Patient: sex F, age 68
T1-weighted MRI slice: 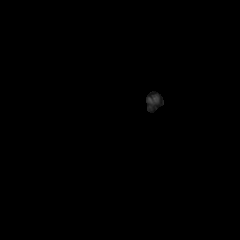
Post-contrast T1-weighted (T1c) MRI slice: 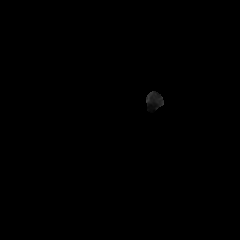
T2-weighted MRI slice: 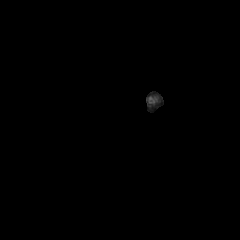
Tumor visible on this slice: no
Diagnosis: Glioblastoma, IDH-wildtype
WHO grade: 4